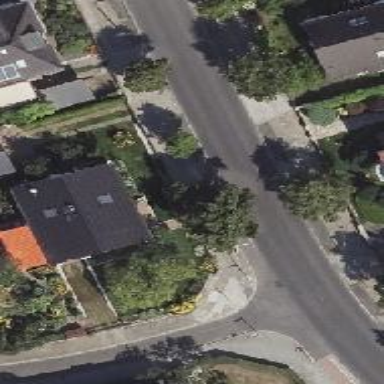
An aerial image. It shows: Residential road with asphalt surface. There are sidewalks on both sides and dedicated cycle track also with asphalt surface.